Field crop: maize
Growth stage: 2
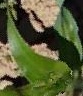
Species: maize